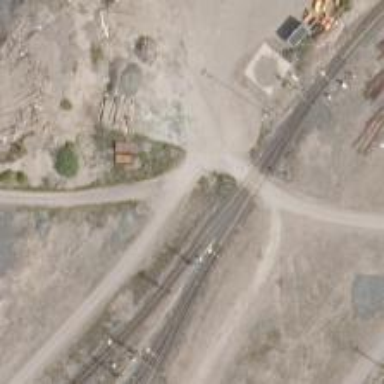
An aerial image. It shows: Railway signal.